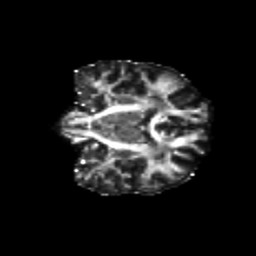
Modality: FA
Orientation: coronal
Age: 33
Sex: female
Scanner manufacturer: siemens
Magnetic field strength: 3 T
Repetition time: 8.6 s
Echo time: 0.095 s